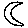
Label: moon